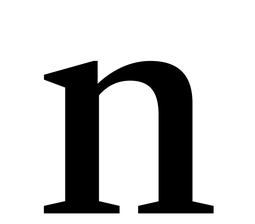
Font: LibreCaslonText_Medium